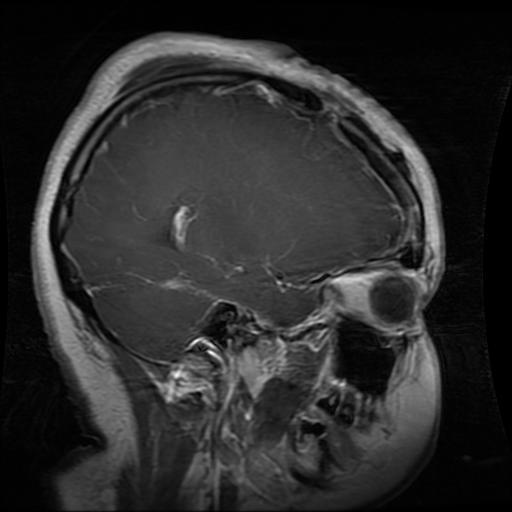
Label: glioma